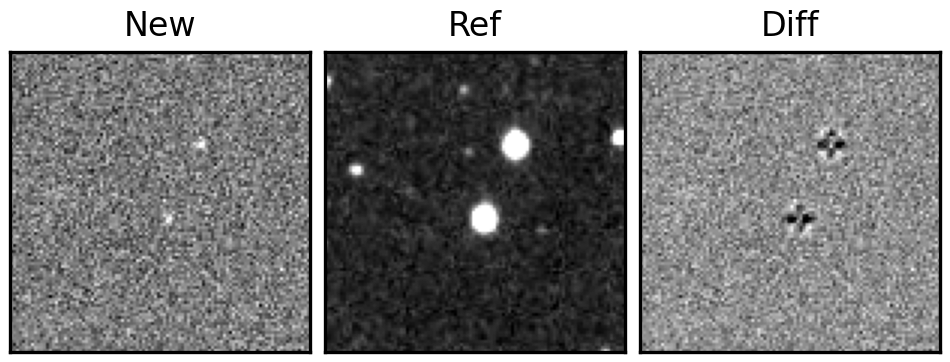
Label: bogus